Question: We've built a windows service which uses some COM+ components (developed by us). It runs on a Windows server (virtual through vmware) and something is eating memory.
I did a small application which runs through all 'Process.GetProcesses' and return their total memory usage:
First run:
'''
C:\Temp>ProcessExplorer.exe
Virtual: 1613Mb, Physical: 318Mb
'''
Few minutes later:
'''
C:\Temp>ProcessExplorer.exe
Virtual: 1492Mb, Physical: 48Mb
'''
Looking at processes in task manager I don't see any application with high memory usage. But
If I look at the Performance tab, no memory is available.

I have let the server run a few days without our application and the memory usage was constant at about 30%. I turned on the application yesterday and the memory usage on the server had increased to about 60% a couple of hours ago.
So where did all the memory go? How do I find it? :)
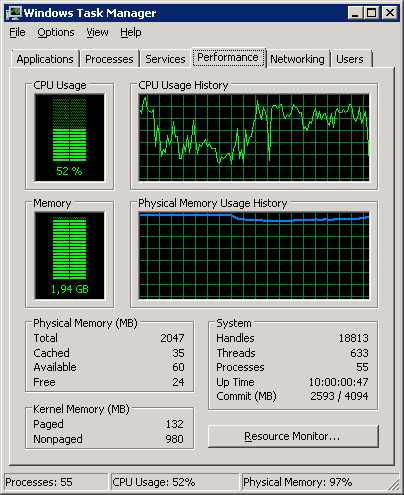
Answer: VmWare Tools created a Memory balloon to free up memory for another virtual machine. Seems like it's an bug in VmWare Tools since the virtual machine really needed that memory.
We've tried to turn of VmWare tools on that VM and everything works fine now.